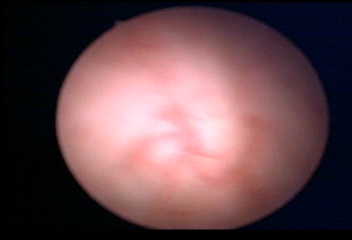
Modality: WLC
Class: Normal mucosa
Bladder cancer association: No